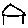
Label: house